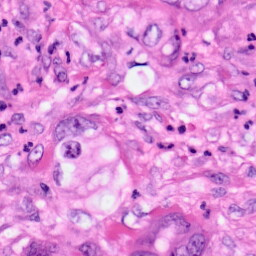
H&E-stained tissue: Pancreatic